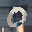
Label: 0